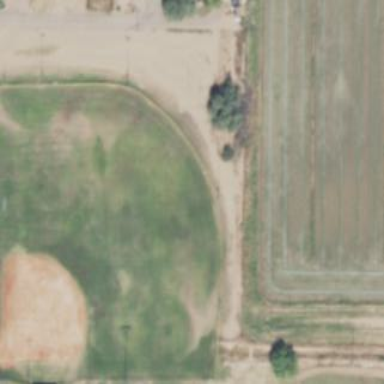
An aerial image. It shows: Baseball pitch for leisure land activities.